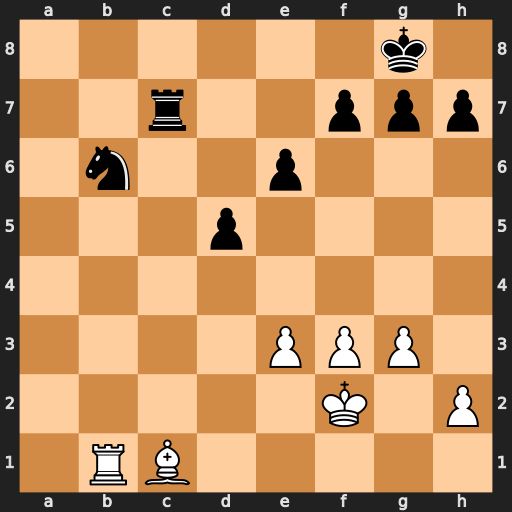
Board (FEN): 6k1/2r2ppp/1n2p3/3p4/8/4PPP1/5K1P/1RB5
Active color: w
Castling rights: -
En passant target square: -
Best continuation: Rxb6 Rc2+ Bd2